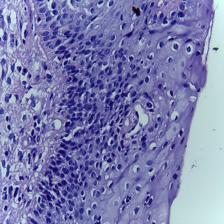
Diagnosis: OSCC